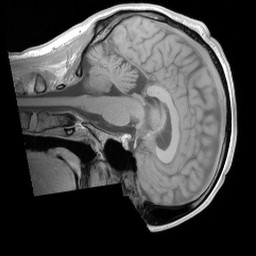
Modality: T1w
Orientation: sagittal
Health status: ill
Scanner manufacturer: siemens
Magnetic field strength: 3 T
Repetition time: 0.44 s
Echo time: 0.00266 s